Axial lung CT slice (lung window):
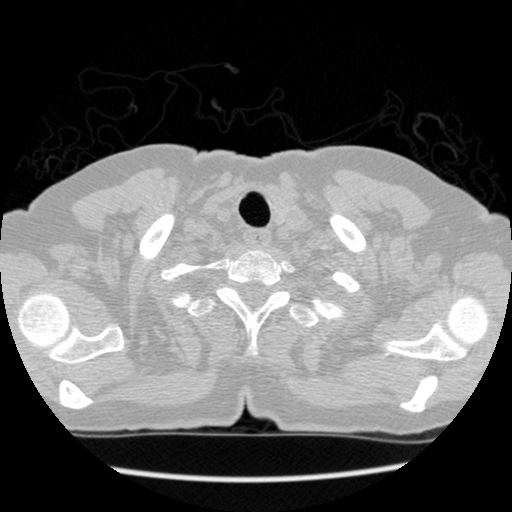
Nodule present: no